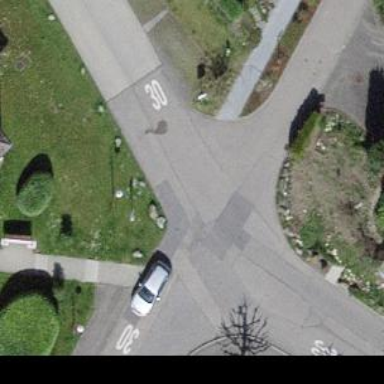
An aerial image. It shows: Kerb serving as barrier.